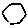
Label: hexagon